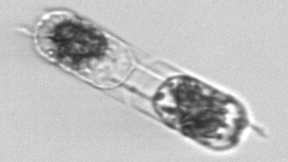
Label: Hemiaulus